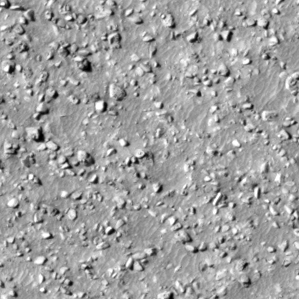
Label: non_frost